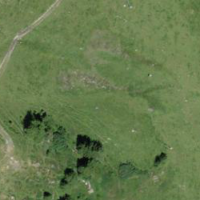
EUNIS habitat code: 26
Species observed at this site:
Gentianella campestris